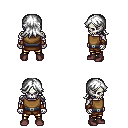
a pixel art fantasy rpg character, male body template, skeleton, leather chest armor, gold greaves, white loose hair, leather bracers, maroon shoes, four views (front, back, left, right), 2x2 character sprite sheet, small pixel art, hard edges, no anti-aliasing